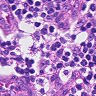
Metastatic tissue present: no